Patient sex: M
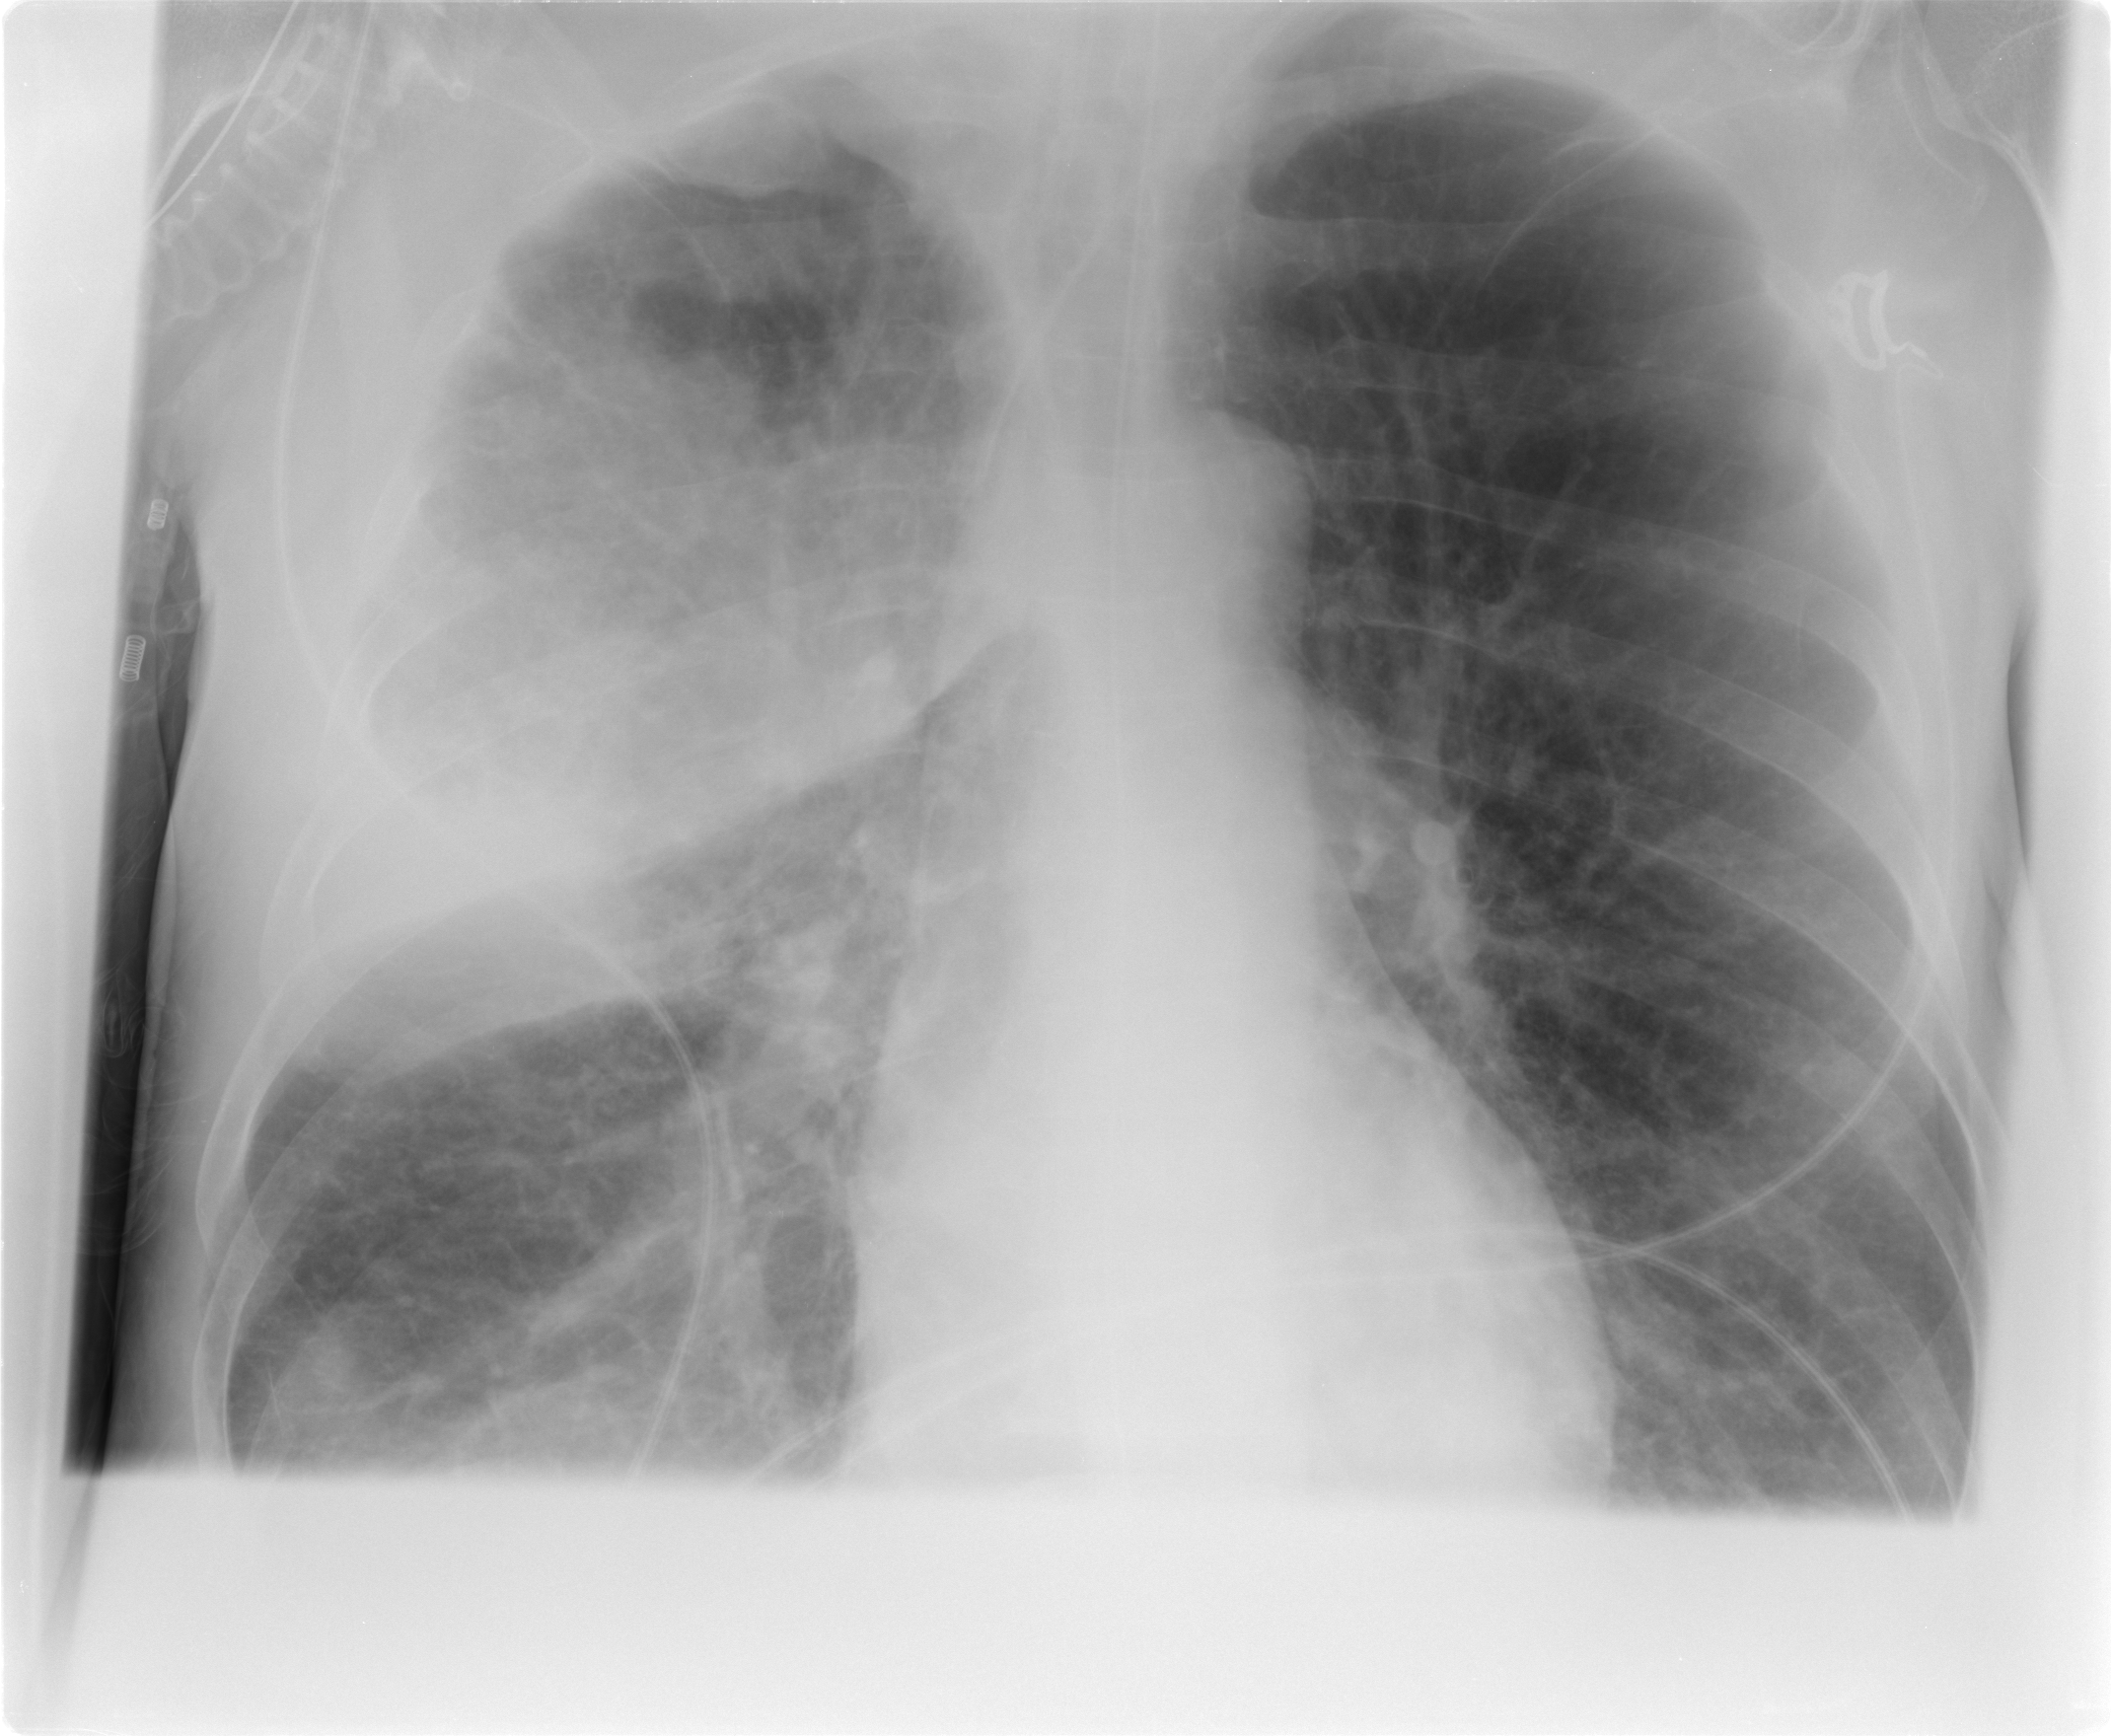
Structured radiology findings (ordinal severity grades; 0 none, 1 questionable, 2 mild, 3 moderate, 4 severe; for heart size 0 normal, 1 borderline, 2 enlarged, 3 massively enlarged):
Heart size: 0
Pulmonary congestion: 1
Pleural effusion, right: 0
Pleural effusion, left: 0
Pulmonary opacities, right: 3
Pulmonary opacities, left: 0
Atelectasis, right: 3
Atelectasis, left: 0